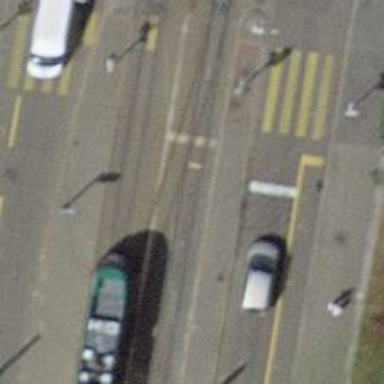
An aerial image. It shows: Tram stop with stop position for public transport.